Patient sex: F
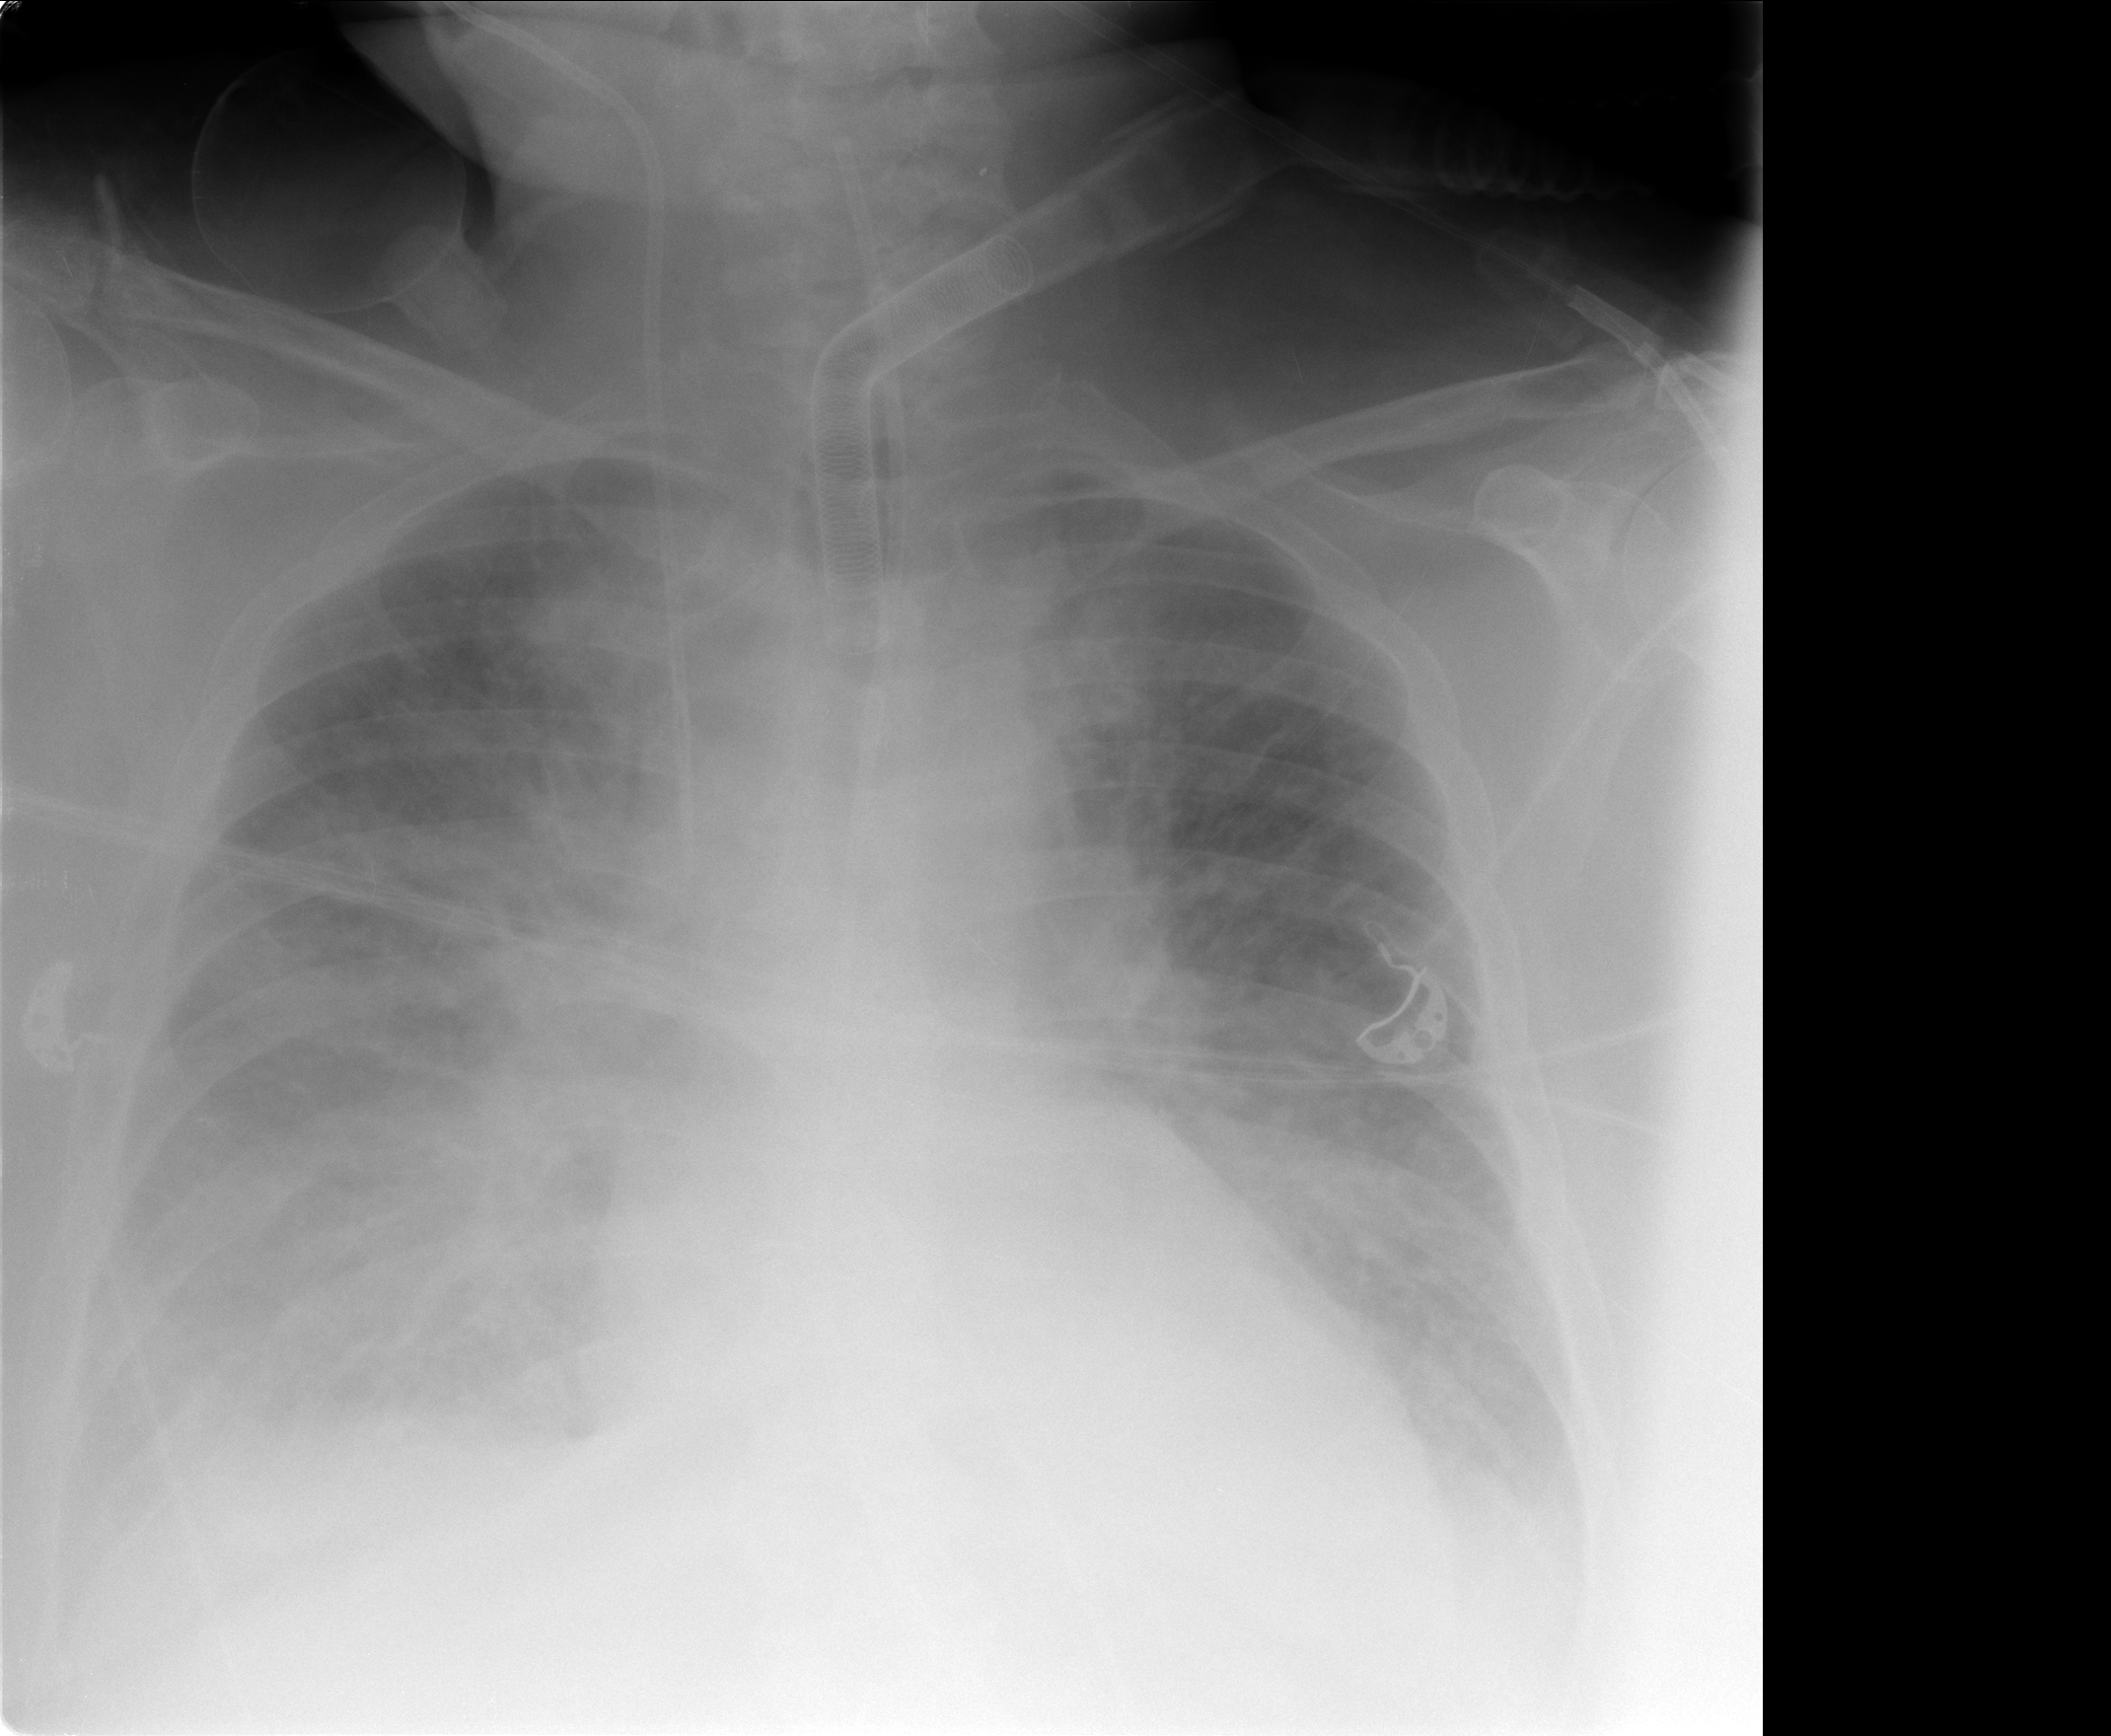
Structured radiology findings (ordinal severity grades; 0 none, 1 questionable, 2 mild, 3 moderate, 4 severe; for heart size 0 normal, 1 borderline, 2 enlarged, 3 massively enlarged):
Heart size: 0
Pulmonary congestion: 2
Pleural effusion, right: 2
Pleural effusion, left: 2
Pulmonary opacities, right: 3
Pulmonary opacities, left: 2
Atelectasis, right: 3
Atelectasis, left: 3